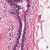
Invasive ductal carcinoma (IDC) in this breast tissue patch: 0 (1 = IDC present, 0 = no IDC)